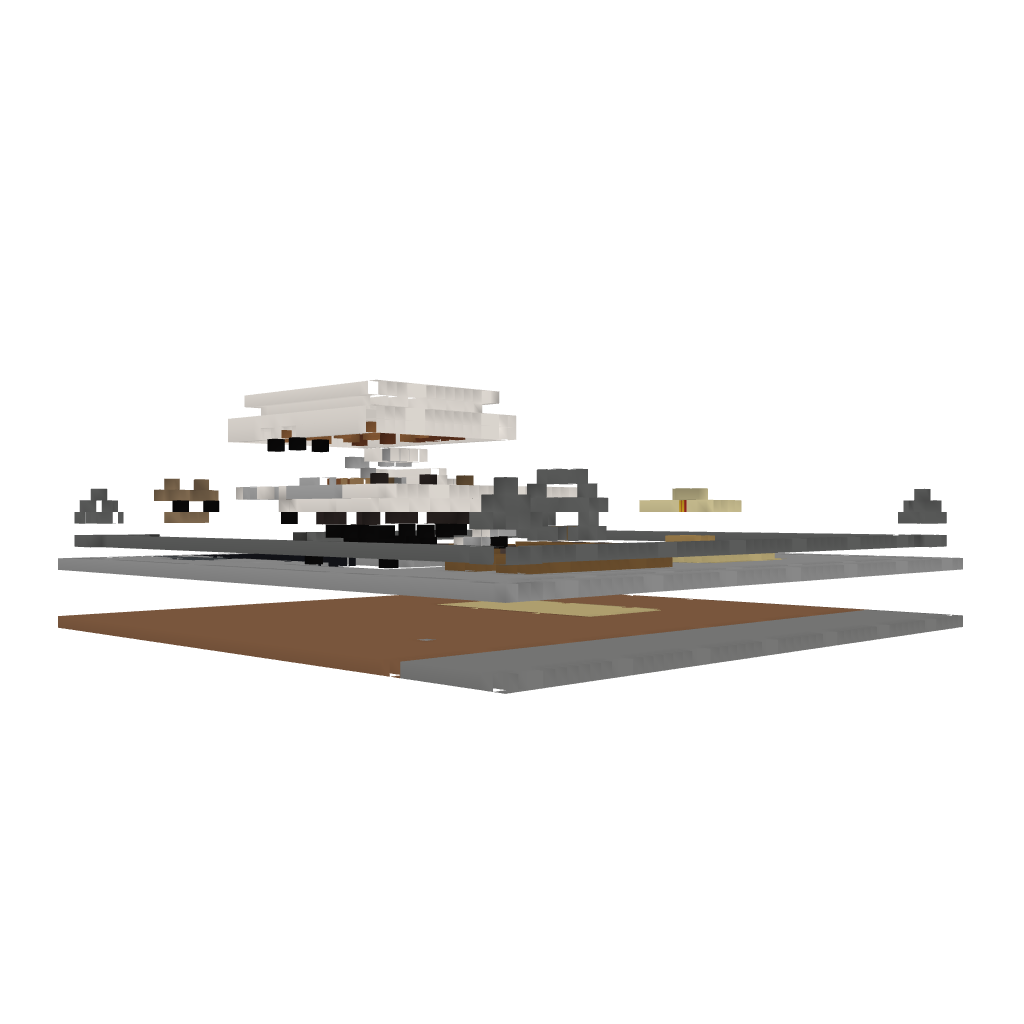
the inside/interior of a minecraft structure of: Swimming pool house